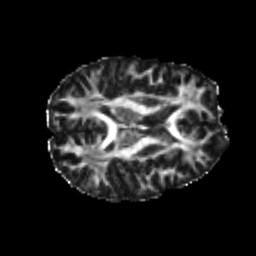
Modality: FA
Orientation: axial
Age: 22
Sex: male
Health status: healthy
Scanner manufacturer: philips
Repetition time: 7.389 s
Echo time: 0.08599 s